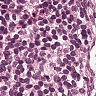
Metastatic tissue present: no